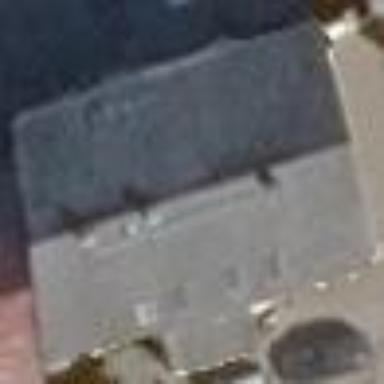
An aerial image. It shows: Detached building with gabled roof.